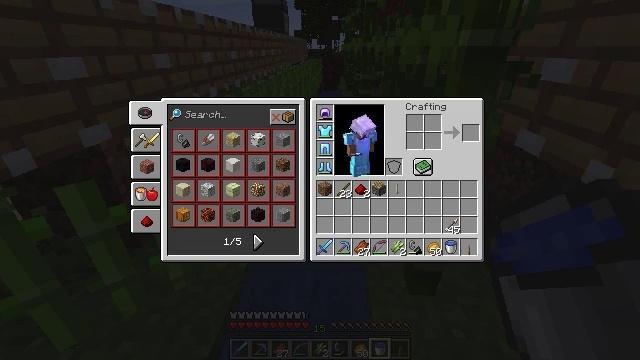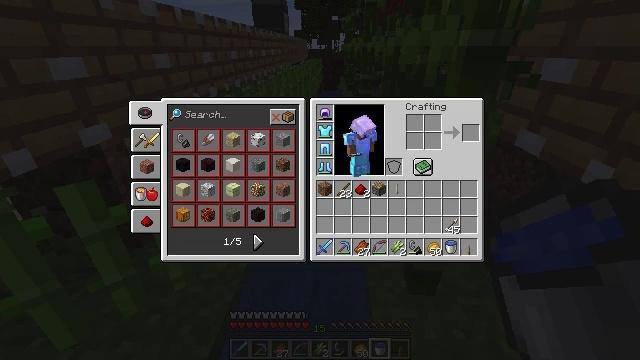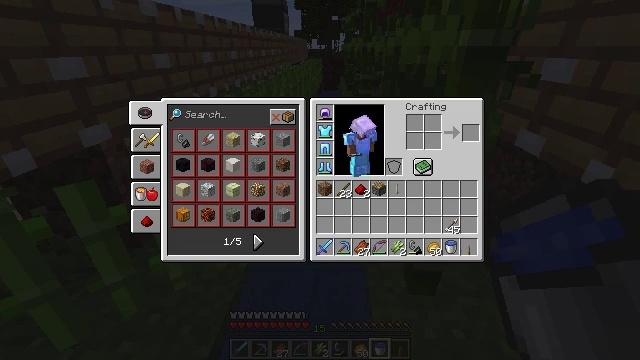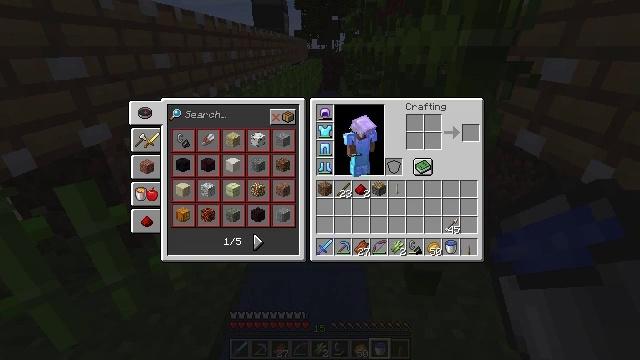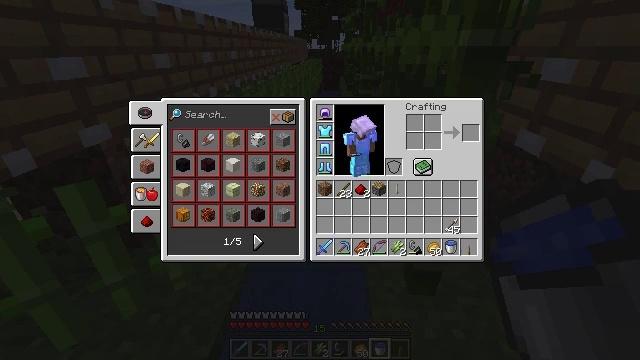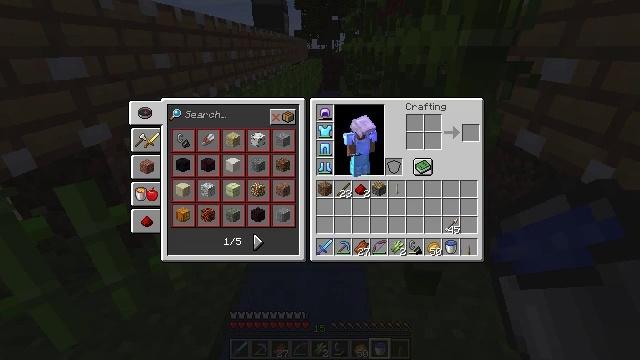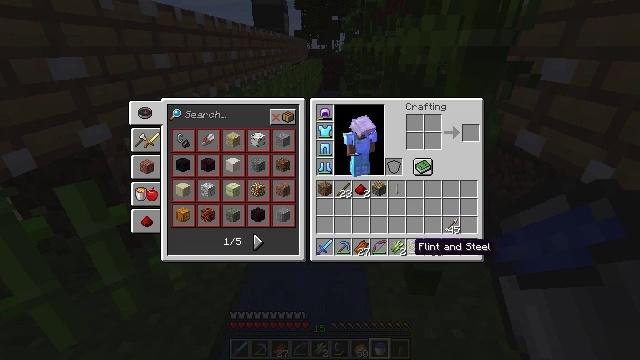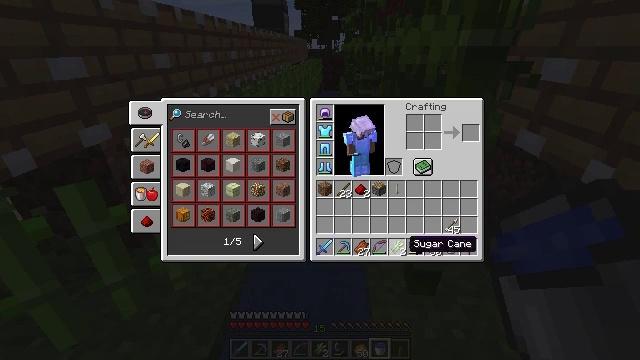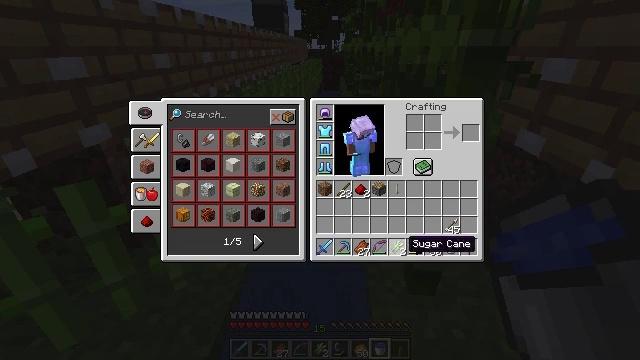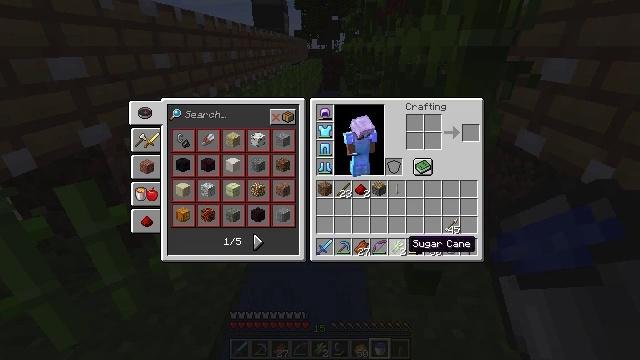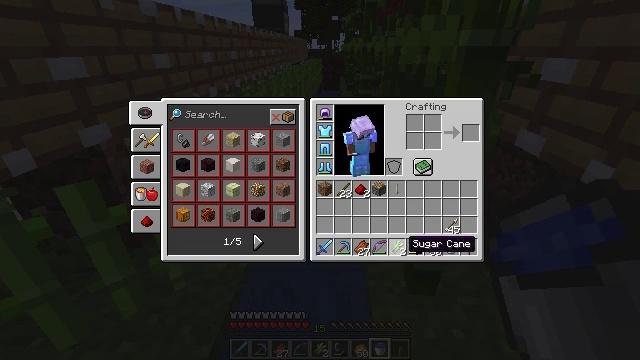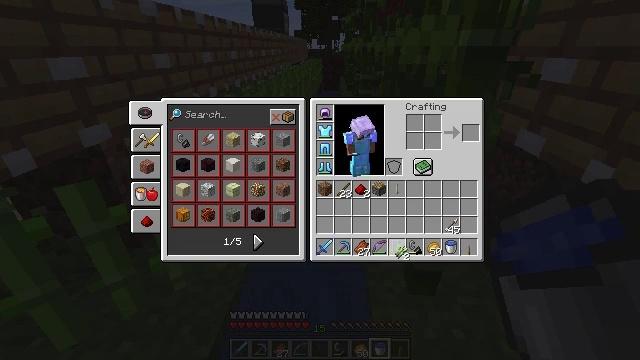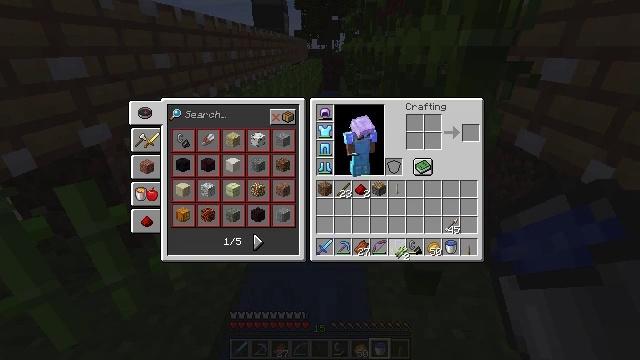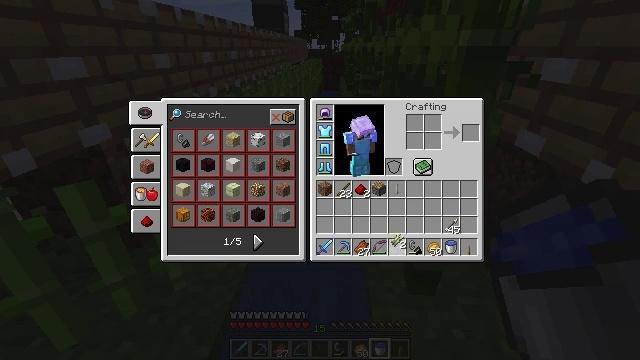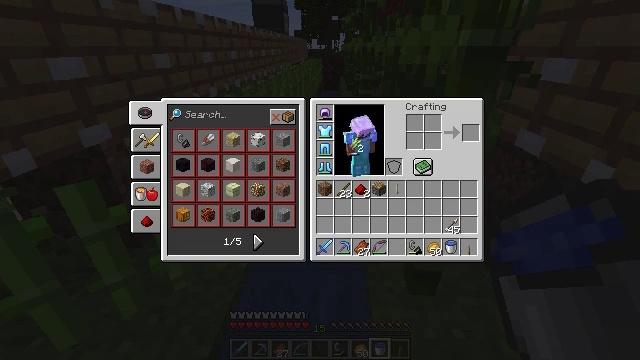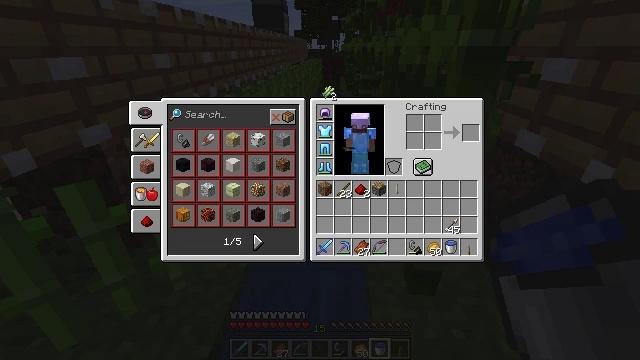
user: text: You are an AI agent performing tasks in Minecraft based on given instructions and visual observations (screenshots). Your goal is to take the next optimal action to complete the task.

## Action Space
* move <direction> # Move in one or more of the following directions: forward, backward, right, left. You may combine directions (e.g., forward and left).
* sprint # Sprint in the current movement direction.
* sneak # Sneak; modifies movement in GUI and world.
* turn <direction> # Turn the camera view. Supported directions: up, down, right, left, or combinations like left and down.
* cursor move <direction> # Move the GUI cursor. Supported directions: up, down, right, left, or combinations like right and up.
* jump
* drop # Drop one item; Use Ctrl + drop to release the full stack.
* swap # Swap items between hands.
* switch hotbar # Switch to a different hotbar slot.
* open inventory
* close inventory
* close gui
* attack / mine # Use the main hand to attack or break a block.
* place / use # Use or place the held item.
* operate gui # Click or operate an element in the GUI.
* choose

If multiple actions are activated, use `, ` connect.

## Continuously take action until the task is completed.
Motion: motion action
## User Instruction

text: Remove a sugar cane from the inventory.
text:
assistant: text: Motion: no_op
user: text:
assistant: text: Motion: cursor move left
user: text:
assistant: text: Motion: no_op
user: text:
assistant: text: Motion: cursor move left
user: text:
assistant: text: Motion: cursor move left
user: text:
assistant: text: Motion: no_op
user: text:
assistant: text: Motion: no_op
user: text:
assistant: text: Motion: no_op
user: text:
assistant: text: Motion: no_op
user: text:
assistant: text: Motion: no_op
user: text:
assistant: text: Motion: operate gui
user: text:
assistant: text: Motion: operate gui
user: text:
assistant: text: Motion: cursor move up
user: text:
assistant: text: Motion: cursor move left and up
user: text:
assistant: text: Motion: cursor move left and up
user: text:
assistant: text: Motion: cursor move up
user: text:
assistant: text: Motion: cursor move up
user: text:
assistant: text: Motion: cursor move up
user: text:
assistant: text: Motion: no_op
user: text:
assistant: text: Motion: no_op
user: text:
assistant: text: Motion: operate gui
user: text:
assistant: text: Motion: operate gui
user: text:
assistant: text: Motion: cursor move right
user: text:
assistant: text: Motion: no_op
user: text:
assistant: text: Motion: no_op
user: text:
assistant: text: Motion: no_op
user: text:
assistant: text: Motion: close inventory
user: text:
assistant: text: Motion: close inventory